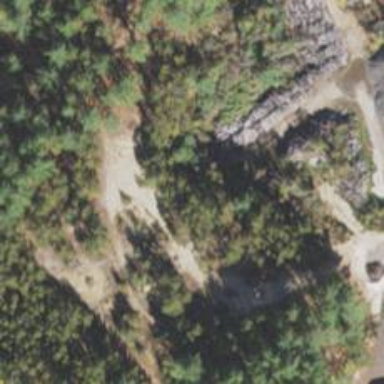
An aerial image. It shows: Quarry area.